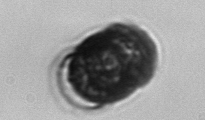
Label: Paralia_sulcata